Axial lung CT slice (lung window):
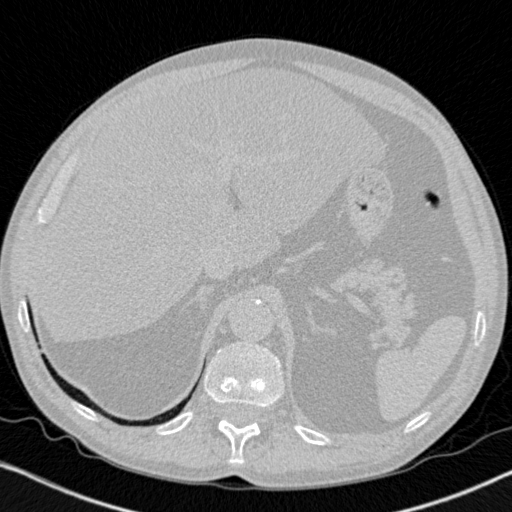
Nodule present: no